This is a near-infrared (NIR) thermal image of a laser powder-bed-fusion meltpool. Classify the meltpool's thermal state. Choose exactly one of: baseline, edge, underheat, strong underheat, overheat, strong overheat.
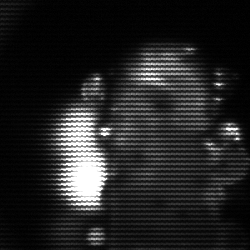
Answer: strong underheat